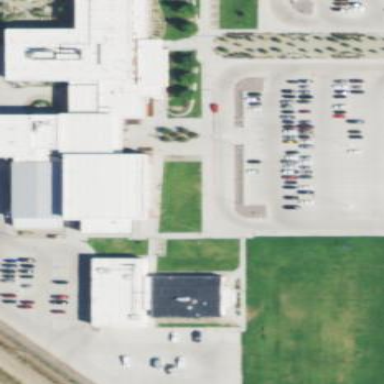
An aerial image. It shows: School.